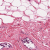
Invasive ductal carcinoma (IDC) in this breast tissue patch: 0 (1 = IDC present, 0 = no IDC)